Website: walmart
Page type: payment
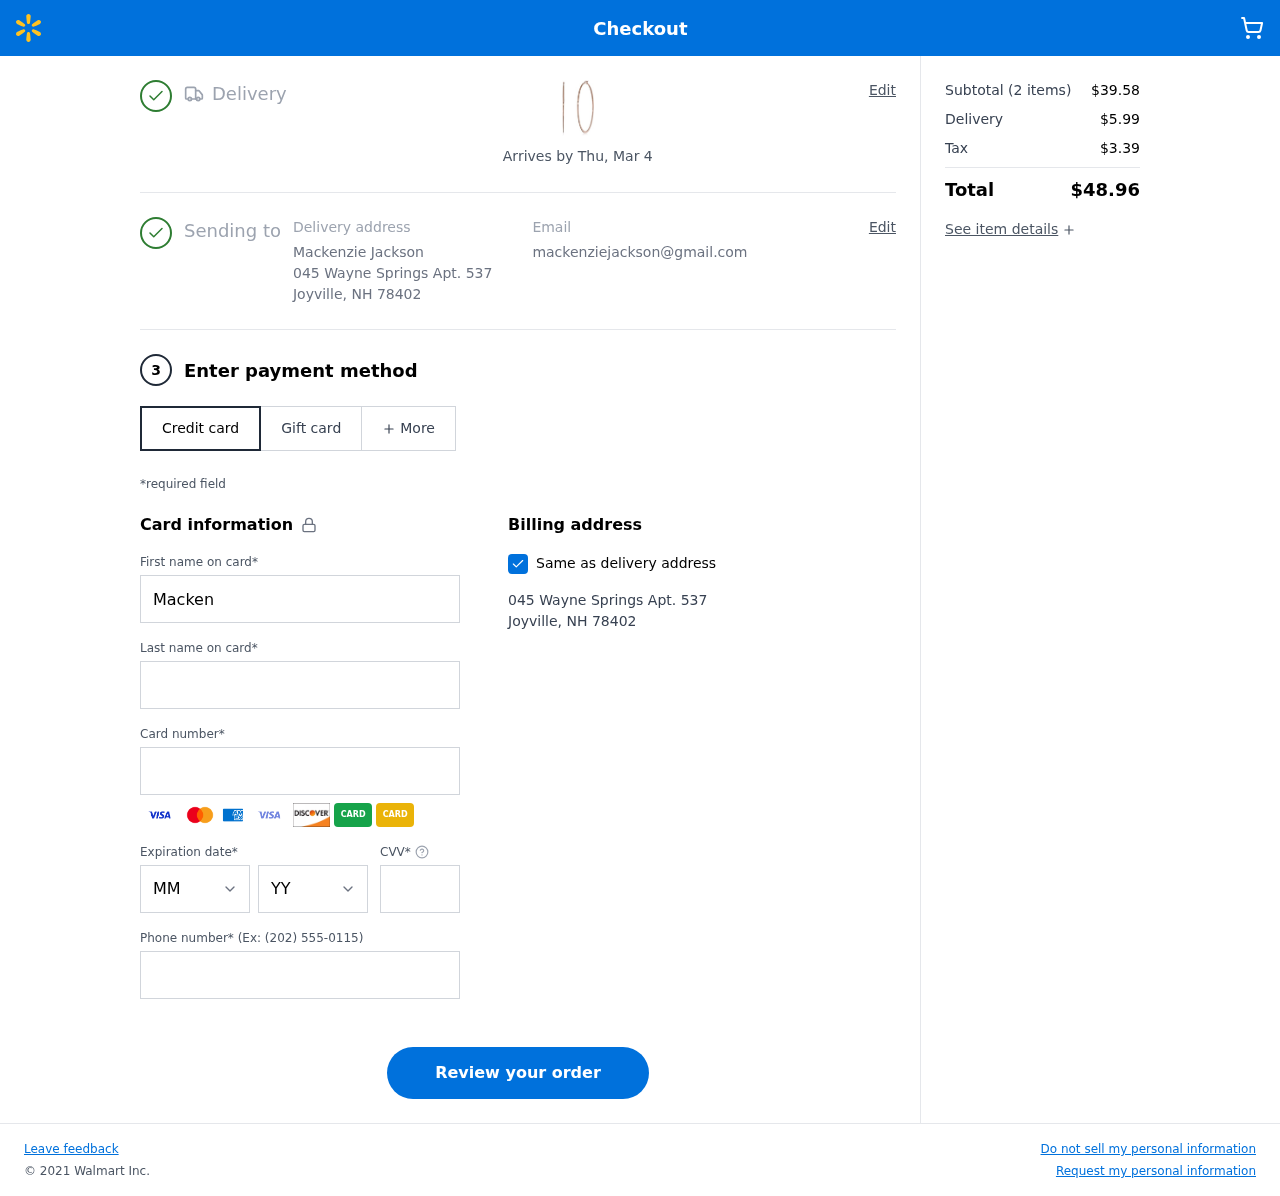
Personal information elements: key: PII_CARD_CVV
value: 8467
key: PII_CARD_EXPIRY_MONTH
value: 08
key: PII_CARD_EXPIRY_YEAR
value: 30
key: PII_CARD_NUMBER
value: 3795 1465 8859 734
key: PII_CITY
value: Joyville
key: PII_EMAIL
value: mackenziejackson@gmail.com
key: PII_FIRSTNAME
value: Mackenzie
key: PII_FULLNAME
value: Mackenzie Jackson
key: PII_LASTNAME
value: Jackson
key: PII_PHONE
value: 3758160213
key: PII_POSTCODE
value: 78402
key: PII_STATE_ABBR
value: NH
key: PII_STREET
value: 045 Wayne Springs Apt. 537
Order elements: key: ORDER_DELIVERY_DATE
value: Arrives by Thu, Mar 4
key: ORDER_NUM_ITEMS
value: (2 items)
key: ORDER_SUBTOTAL
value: $39.58
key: ORDER_SHIPPING_COST
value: $5.99
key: ORDER_TAX
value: $3.39
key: ORDER_TOTAL
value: $48.96